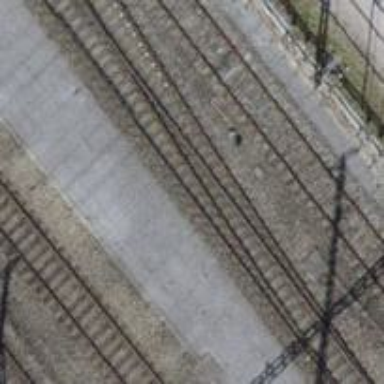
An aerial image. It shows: Siding railway line with electrified contact line for the trains.